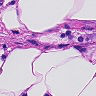
Metastatic tissue present: yes